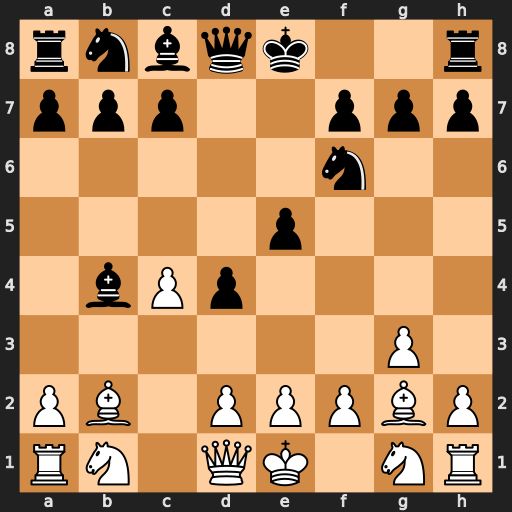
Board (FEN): rnbqk2r/ppp2ppp/5n2/4p3/1bPp4/6P1/PB1PPPBP/RN1QK1NR
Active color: w
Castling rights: KQkq
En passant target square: -
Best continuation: Qa4+ Nc6 Bxc6+ bxc6 Qxb4